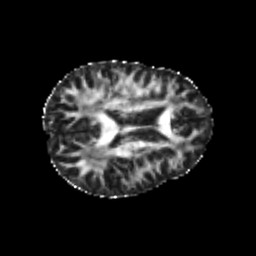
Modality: FA
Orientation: axial
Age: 22
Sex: female
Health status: healthy
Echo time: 0.074 s